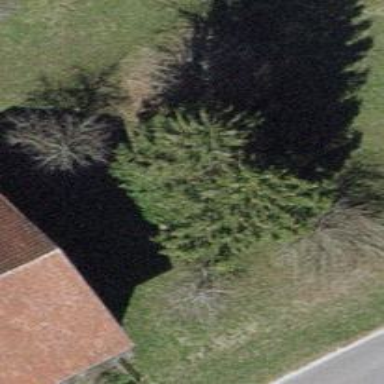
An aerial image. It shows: Urban tree adds touch of nature to the surroundings.